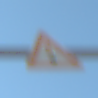
Verkehrszeichen: Lichtzeichenanlage
Umgebung: Outdoor, Nature
Tageszeit: Midday
Wetter: Clear
Licht: Natural
Jahreszeit: NotSpecified
Kontrast: HighContrast